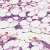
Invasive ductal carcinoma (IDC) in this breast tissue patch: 1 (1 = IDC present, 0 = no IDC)